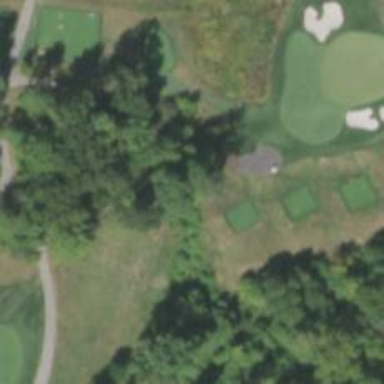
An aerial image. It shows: Path for both roads and golfers.